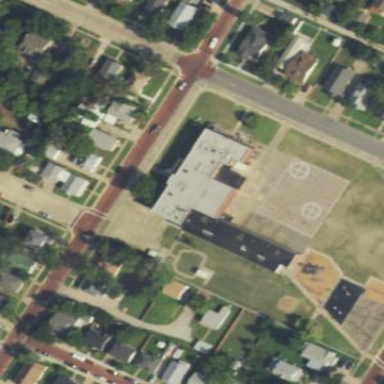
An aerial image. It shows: Flat-roofed school building.